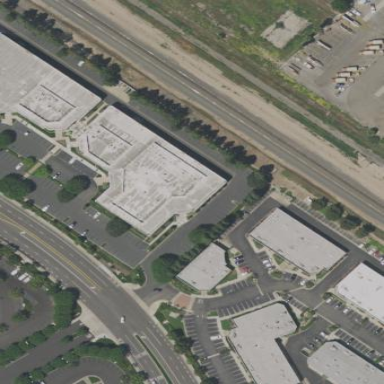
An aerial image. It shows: Commercial building.